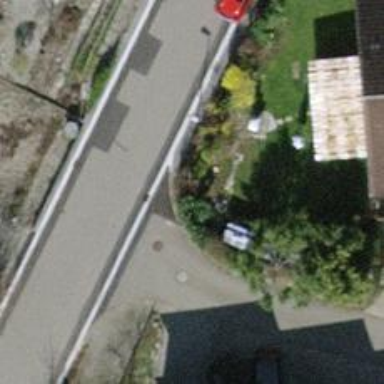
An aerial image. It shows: Hedge acting as barrier.